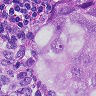
Metastatic tissue present: yes